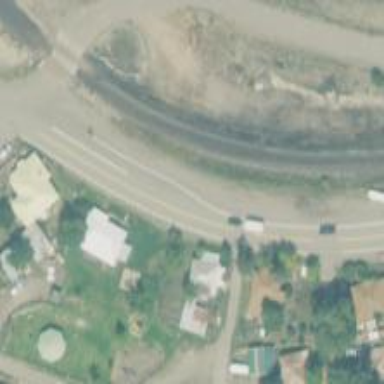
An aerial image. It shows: Asphalt road classified as primary highway.